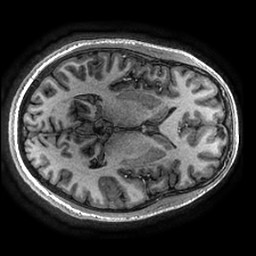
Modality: T1w
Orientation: axial
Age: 24
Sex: female
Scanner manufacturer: ge
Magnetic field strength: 3 T
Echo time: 0.002736 s